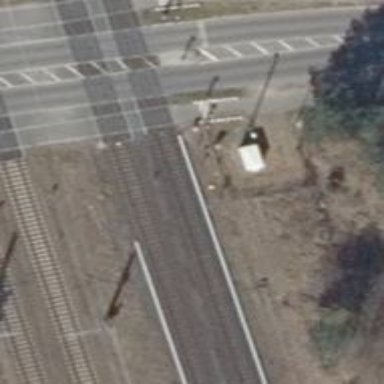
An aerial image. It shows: Railway signal.